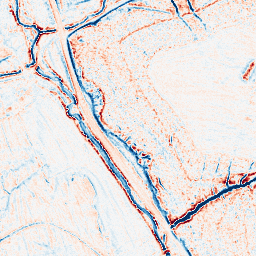
Category: edge_preserving
Decomposition family: anisotropic_diffusion
Decomposition parameters: iterations: 10
kappa: 50
gamma: 0.15
Upsampling method: sinc_blackman
Upsampling parameters: scale: 2
kernel_size: 8
Upsampling scale: 2